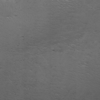
Label: not_dusty